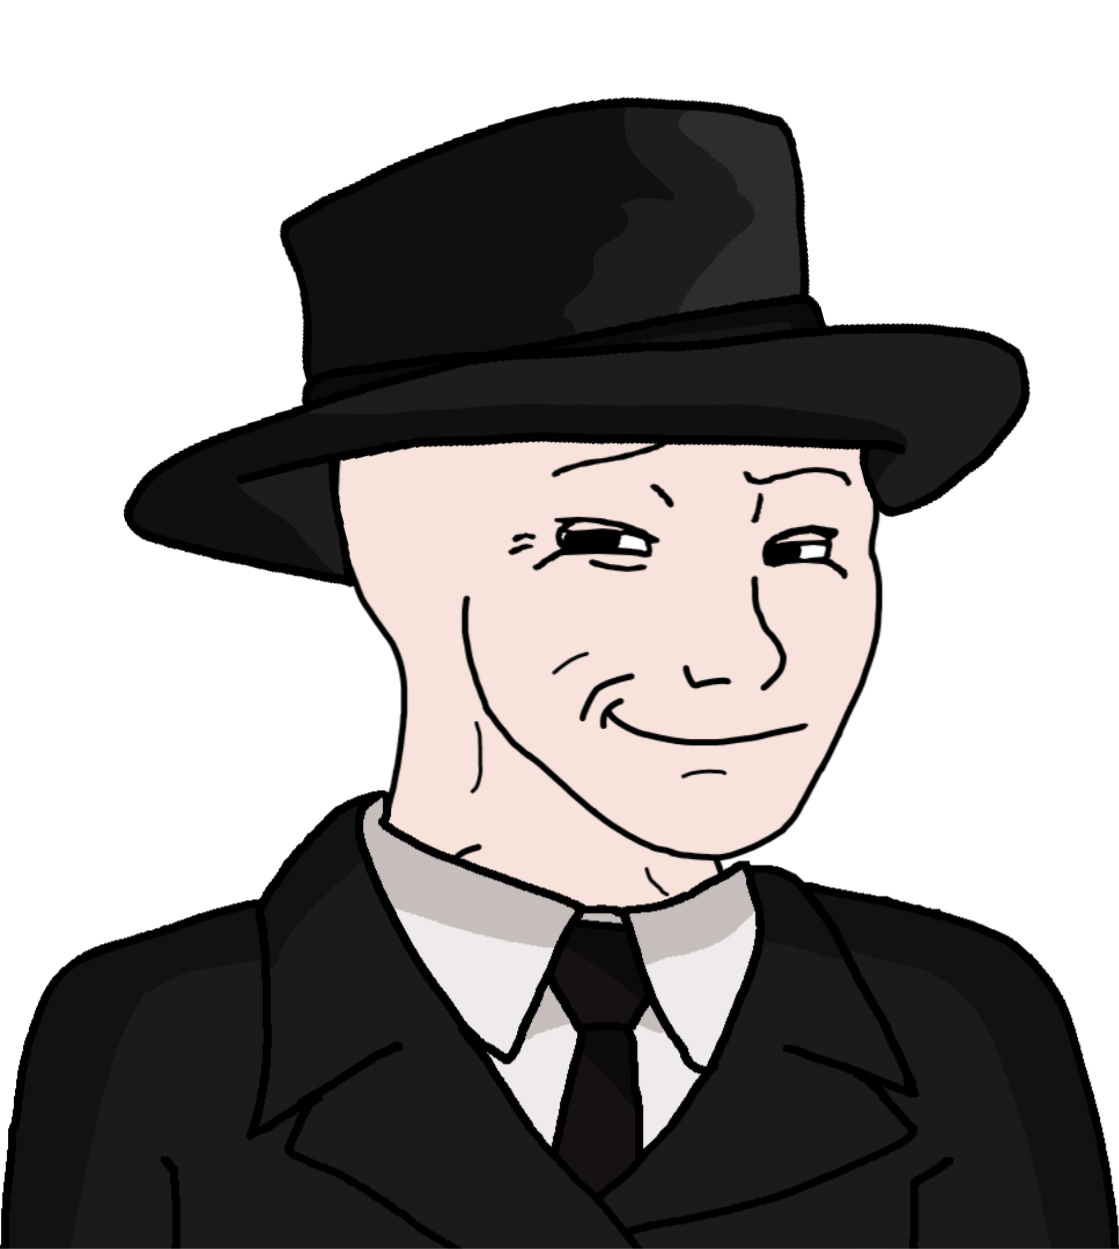
Label: 5_Smugjak